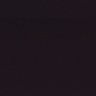
Metastatic tissue present: no